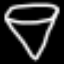
Label: diamond